You are looking at the wavelet scalogram of a bearing's acceleration signal. Based on the visible evidence, which condition applies: normal, inner_race, outer_race, ball?
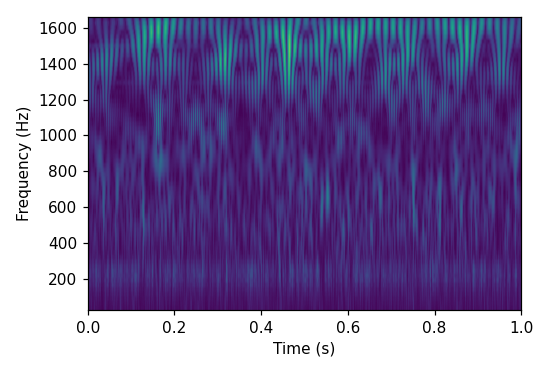
Answer: normal